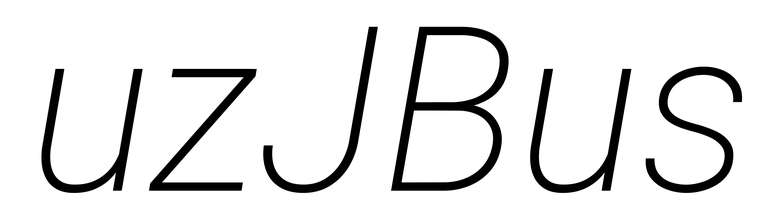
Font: Roboto-Italic_ExtraLight_Italic